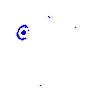
Particle: electron